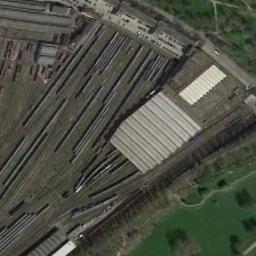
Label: railway_station